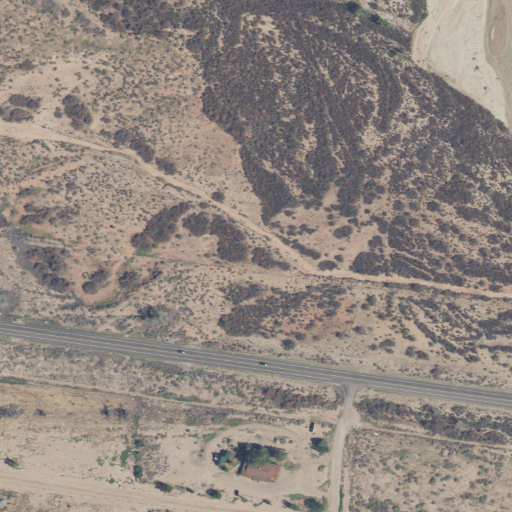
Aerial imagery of valley in Utah named Sand Gulch containing shrub, low intensity development, woody wetlands, herbaceous wetlands, open development, barren land, and medium intensity development